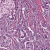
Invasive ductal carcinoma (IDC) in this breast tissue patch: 1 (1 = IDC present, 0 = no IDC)